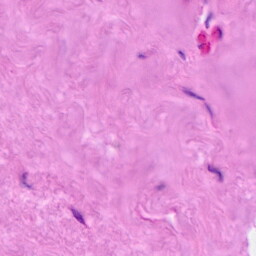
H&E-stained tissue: Breast